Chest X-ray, PA view. Patient: 35 years old, sex F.
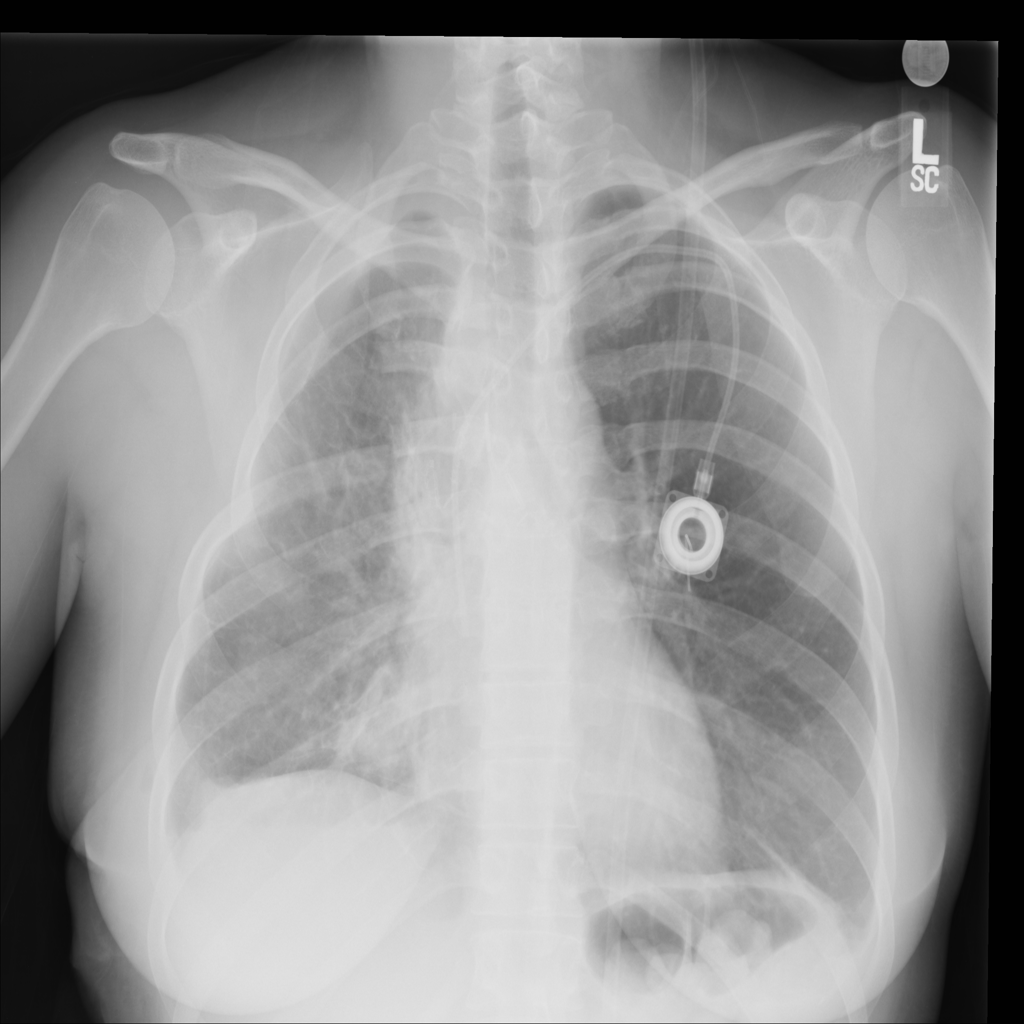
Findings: Emphysema, Fibrosis